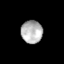
Tissue: lung
Cell type: Endothelial cells
Senescence score: 0.6012
Nuclear area (px): 476
Mean DAPI intensity: 180.968